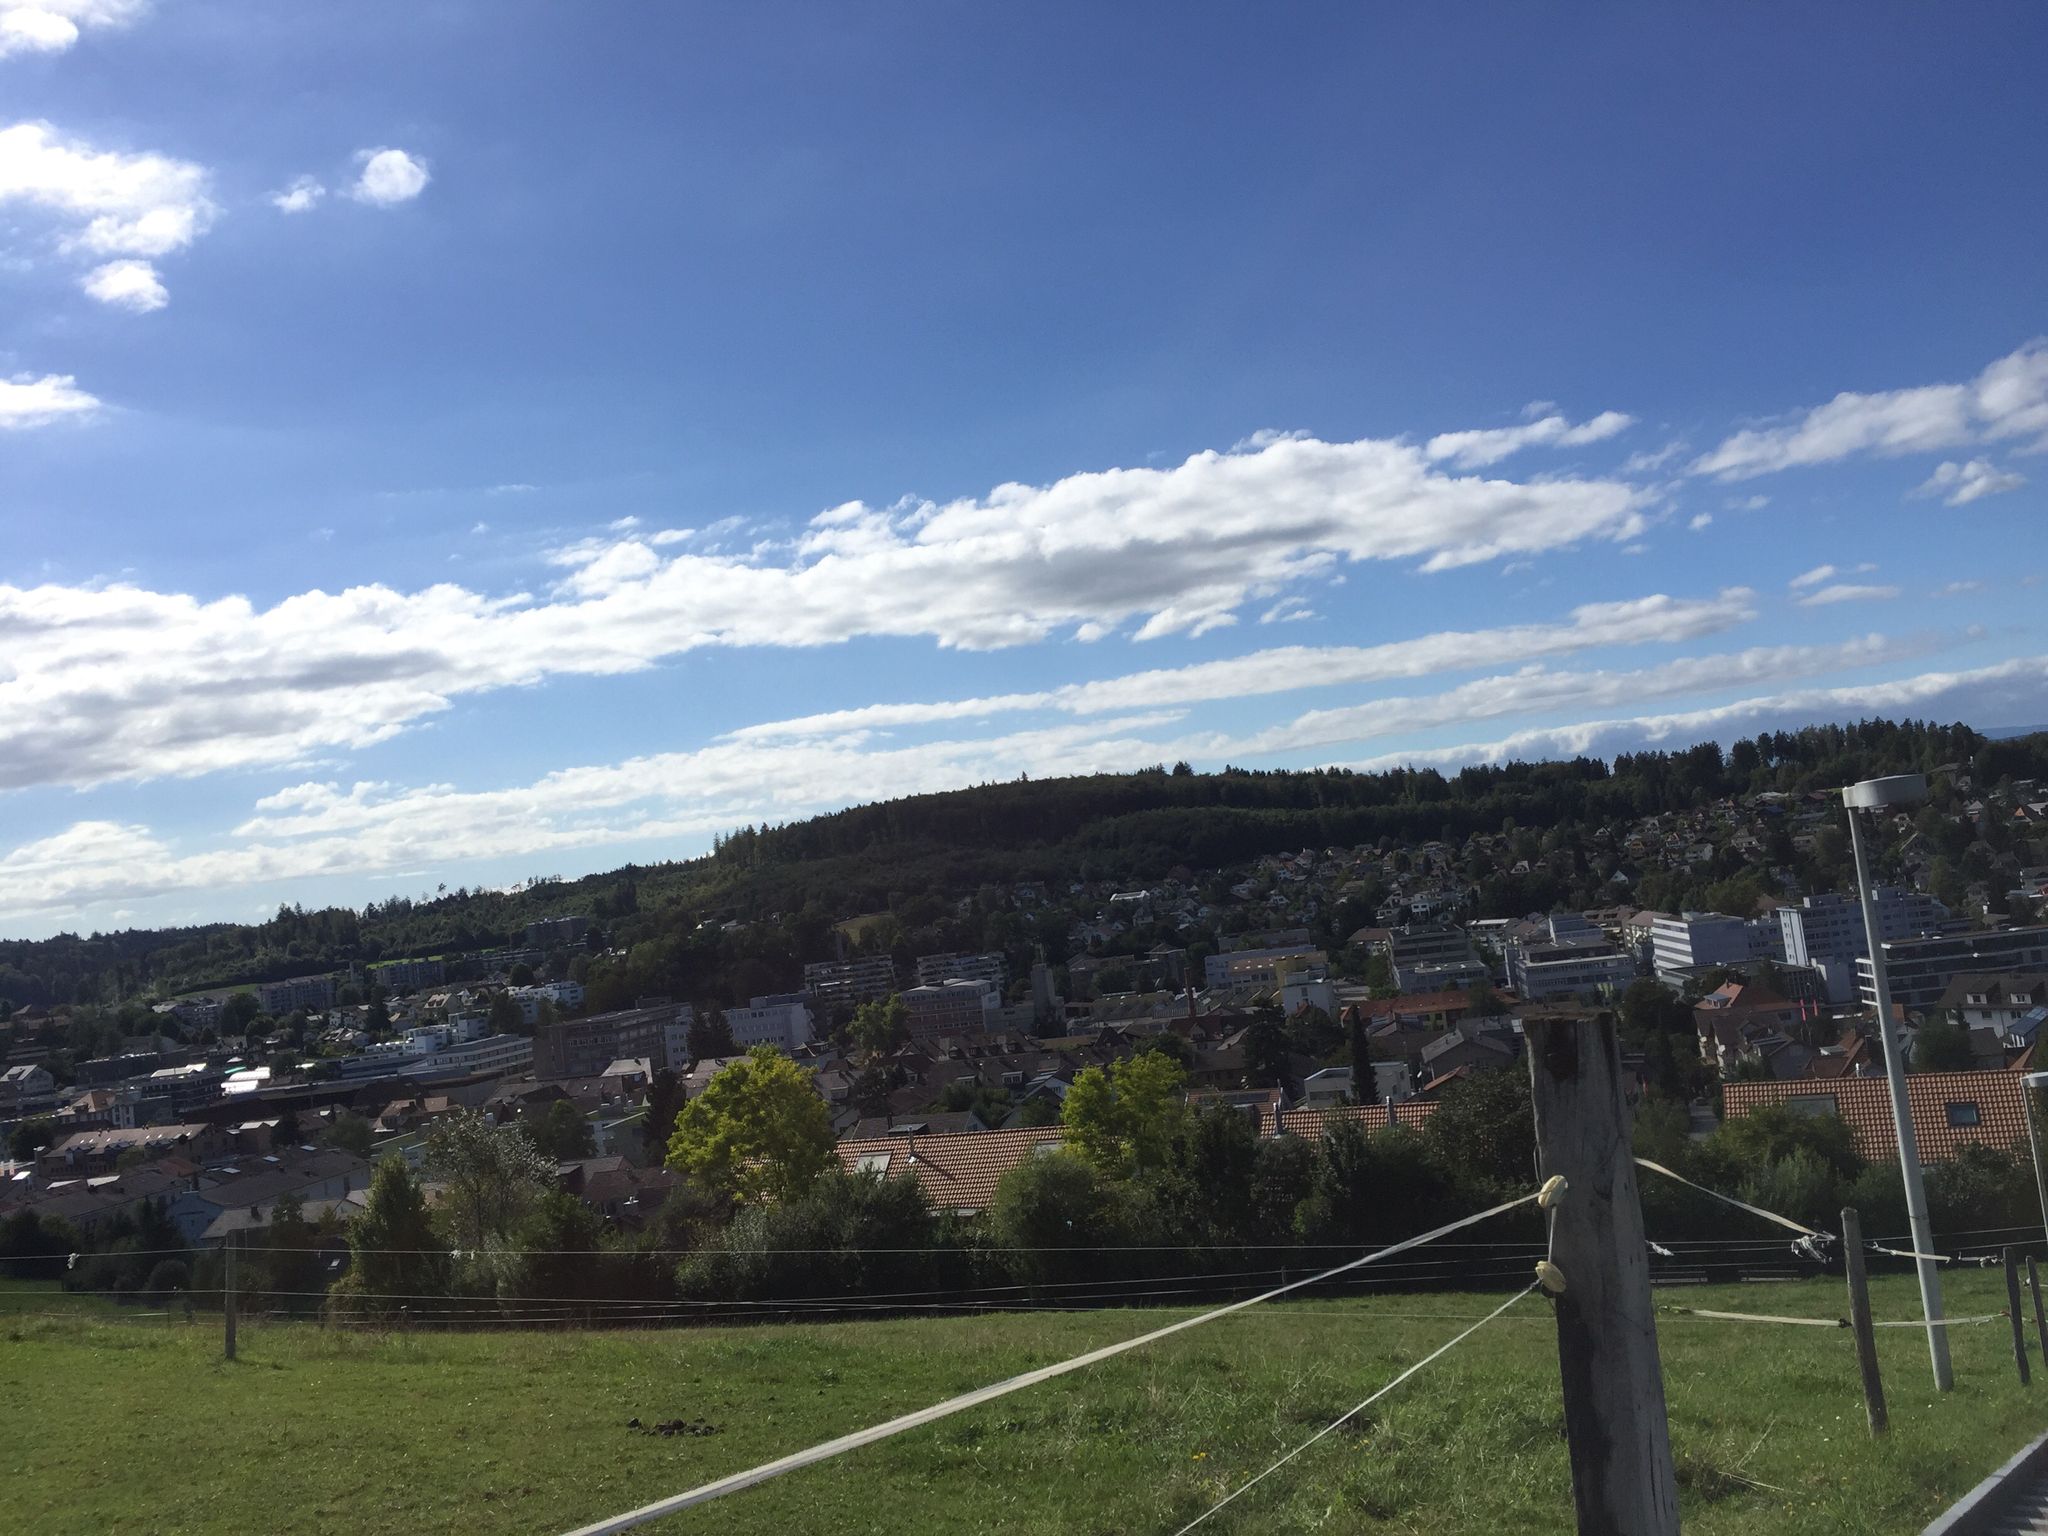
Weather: cloudy
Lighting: day
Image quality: slightly poor
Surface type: walking surface
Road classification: steps, service, path
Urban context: urban centre
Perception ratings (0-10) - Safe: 0.98, Lively: 2.5, Beautiful: 8.89, Boring: 6.95, Depressing: 7.02, Wealthy: 0.45